Field crop: maize
Growth stage: 2
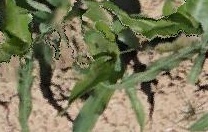
Species: maize